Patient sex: M
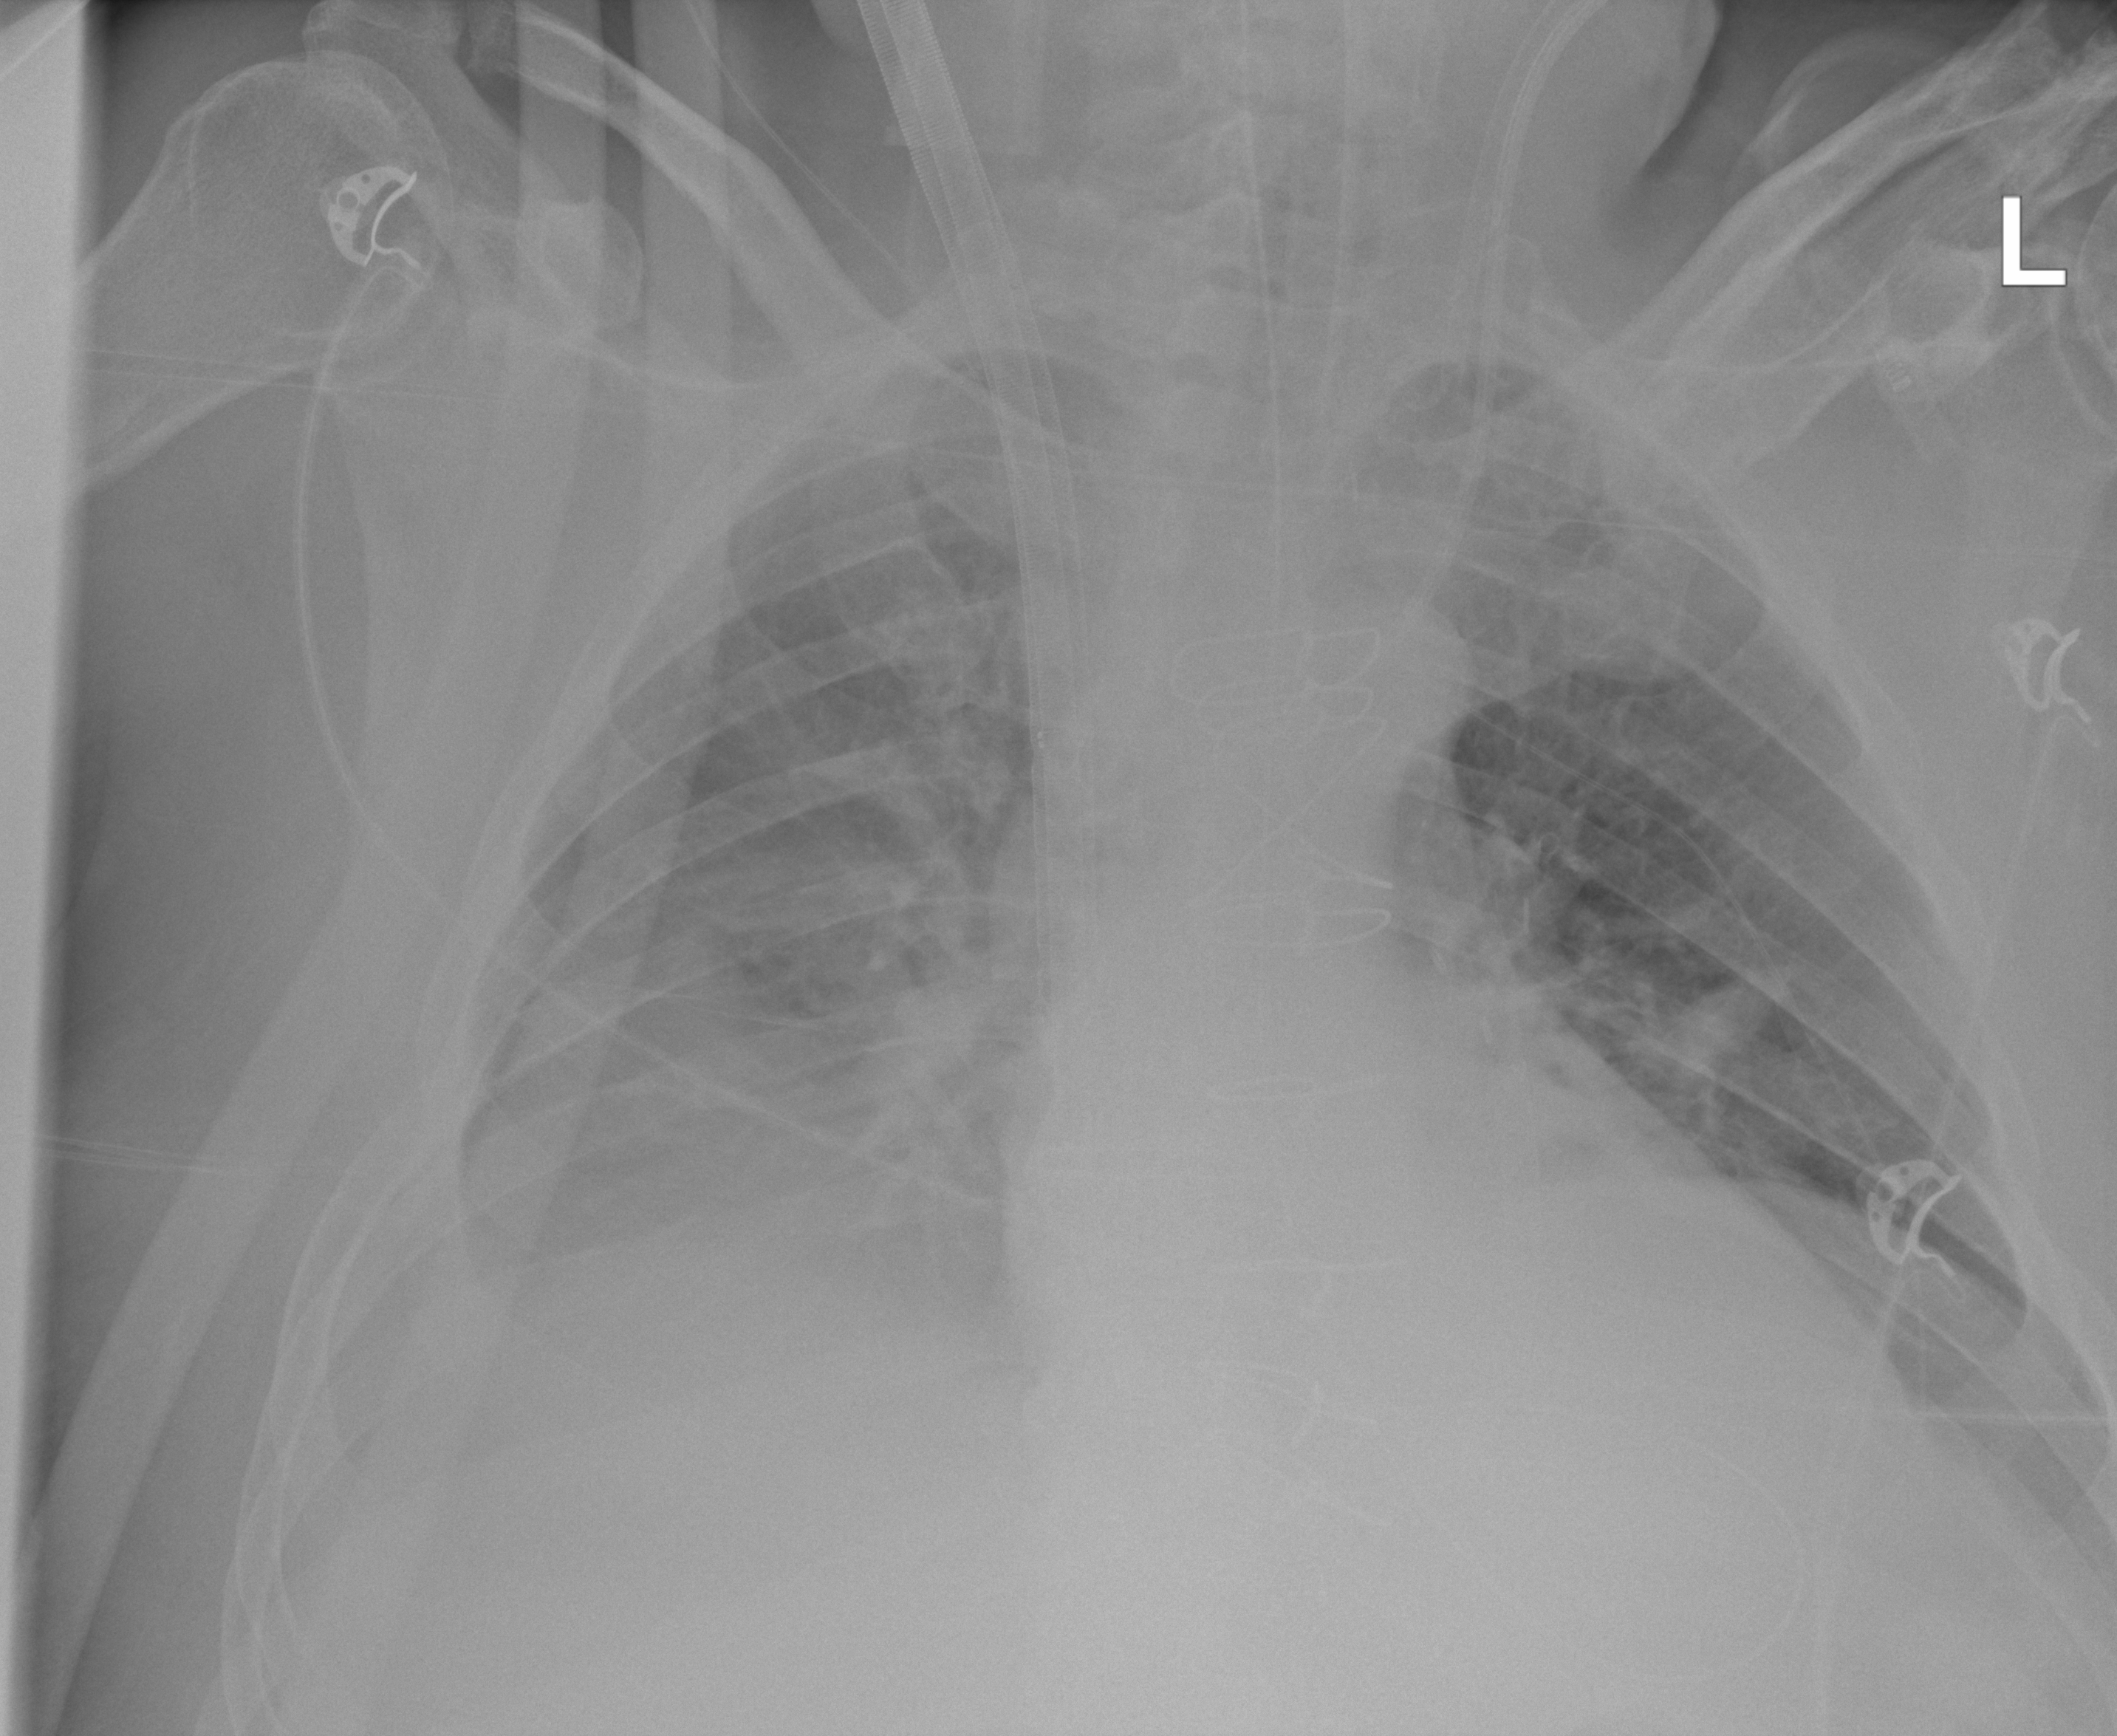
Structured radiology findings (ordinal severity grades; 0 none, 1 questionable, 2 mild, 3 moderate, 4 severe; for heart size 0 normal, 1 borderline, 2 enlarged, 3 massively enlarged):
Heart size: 0
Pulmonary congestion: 2
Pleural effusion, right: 2
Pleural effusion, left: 2
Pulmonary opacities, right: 2
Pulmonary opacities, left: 2
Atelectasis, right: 2
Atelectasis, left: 2